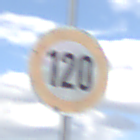
Verkehrszeichen: Geschwindigkeit120
Umgebung: Outdoor, Nature
Tageszeit: Midday
Wetter: PartlyCloudy
Licht: Natural
Jahreszeit: NotSpecified
Kontrast: LowContrast